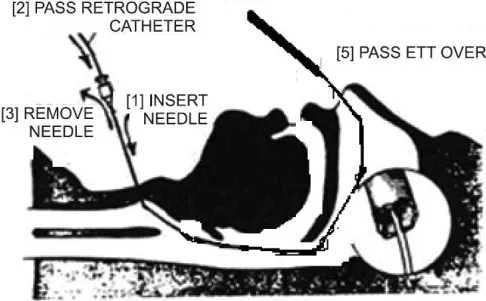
Nasal retrograde intubation.
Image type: radiology (mri)